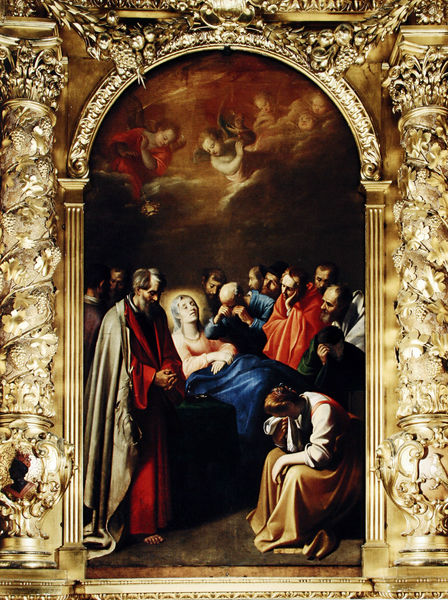
Titel: Der Tod Mariens
Künstler: Ulrich Loth
Standort: Freising
Institution: Dom St. Maria und St. Korbinian
Schlagwörter: blau, blätter, dunkel, gemälde, himmel, mann, schatten, umhang, wolken, frauen, gelb, grün, menschen, sitzen, braun, frau, hell, licht, männer, pfeiler, säule, säulen, ölbild, rot, tiere, malerei, ornament, versammlung, barock, falten, rahmen, sockel, tod, tot, toter, trauer, öl, kirche, gold, mantel, sitzend, stoff, umrandung, engel, kanneliert, kannelierung, putto, ranken, bilderrahmen, rahmung, bogen, italien, pilaster, rundbogen, ölgemälde, arch, columns, people, priest, red, religious, woman, glanz, ornamente, verzierung, bett, stuck, vasen, tor, komposit, stütze, vergoldet, torbogen, dom, umrahmung, weinen, jungfrau, beten, gebet, altar, kapitelle, kapitell, schein, heiligenschein, christus, jesus, leichnam, sterben, christlich, krankheit, leid, schmerz, angels, man, priester, grotte, kapelle, kanneluren, heiliger, mönche, heilige, fresko, erleuchtung, jünger, putten, maria, korinthisch, magdalena, anbetung, beweinung, gehänge, erzengel, putti, biblisch, sakral, verzierungen, tränen, aufstieg, vergoldung, altarbild, aureole, himmelfahrt, josef, marientod, weinend, feston, korinthische kapitelle, korinthische ordnung, retabel, prunkvoll, hieronymus, sterbebett, frasko, apostel, weint, blattgold, aposteln, hauptaltar, tod mariae, tod mariens, kirchenbild, gedrehte säulen, fruchtgehänge, beweinung der maria, engeöl, kompositkapitelle, kompositordnung, salomonisch, salomonische säule, salomonische säulen, transito, dying, crying, rah,en, pillars, pillarsa